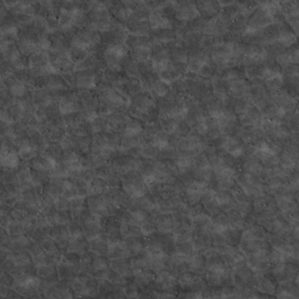
Label: non_frost